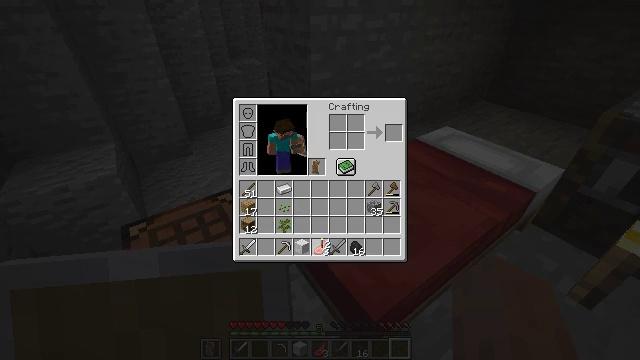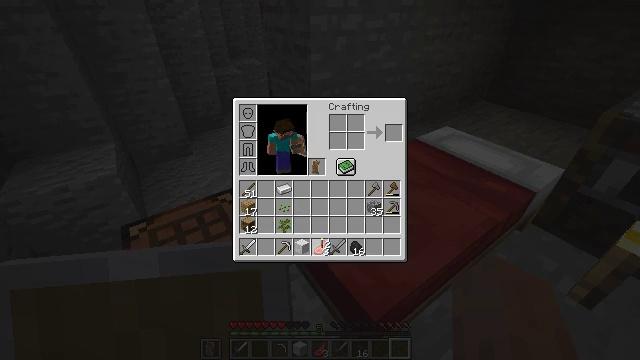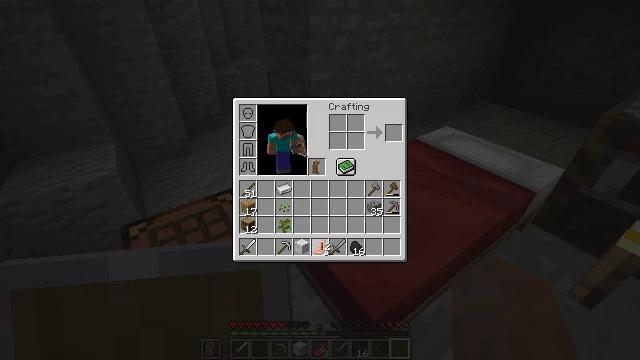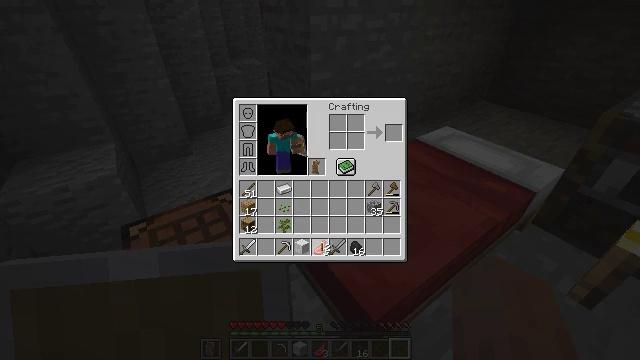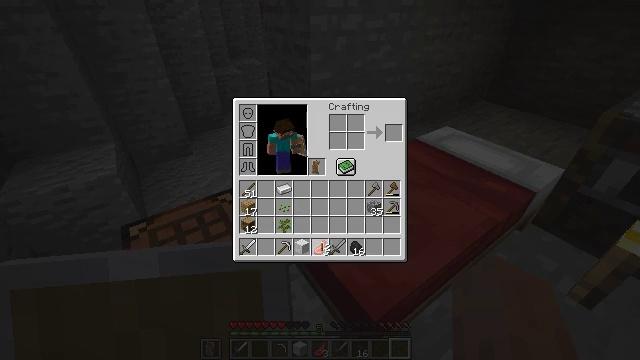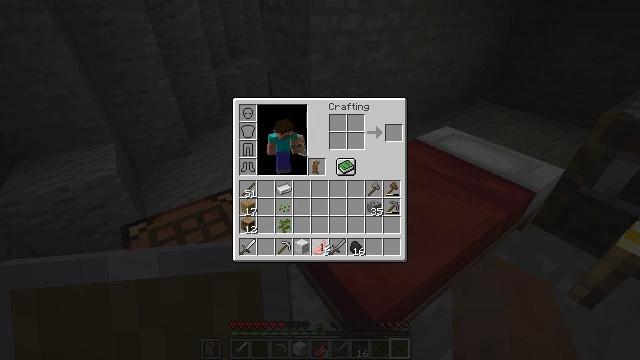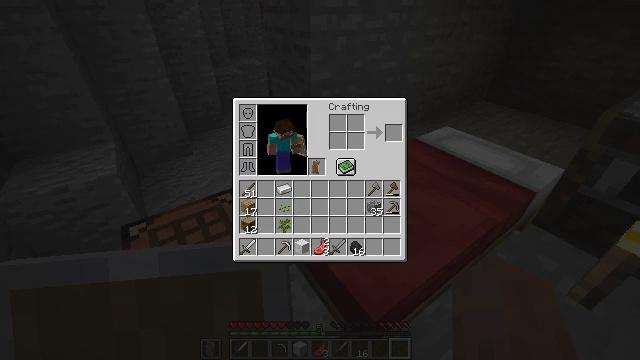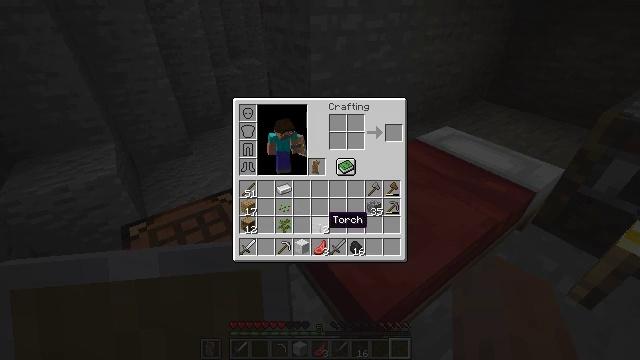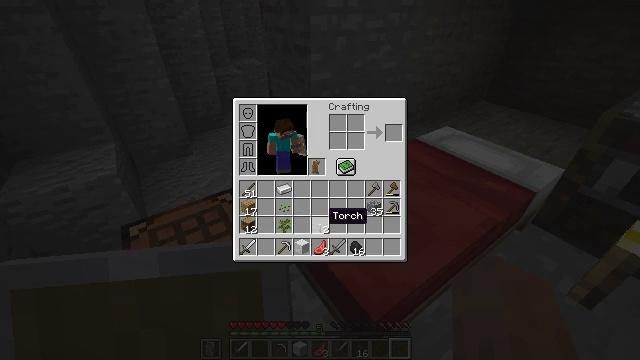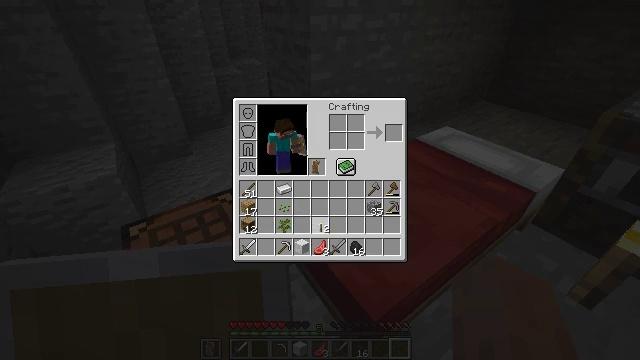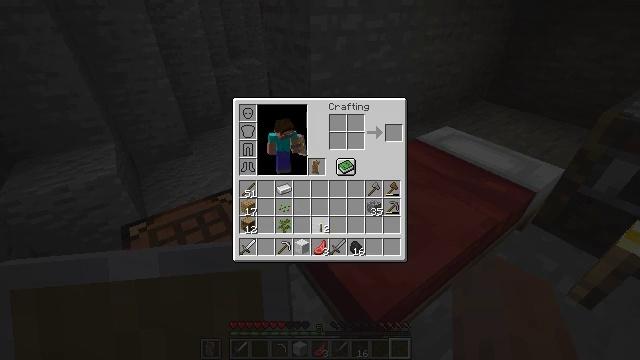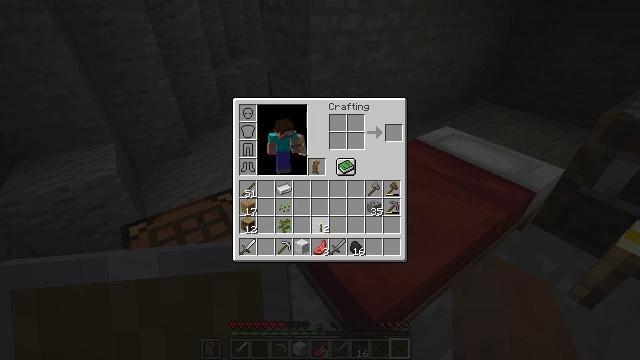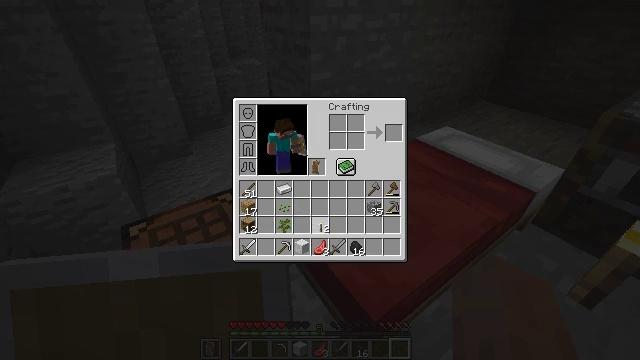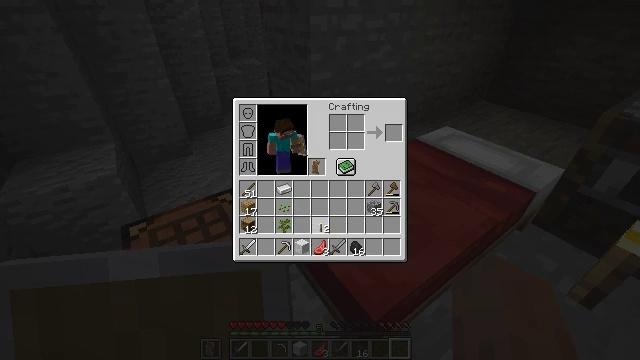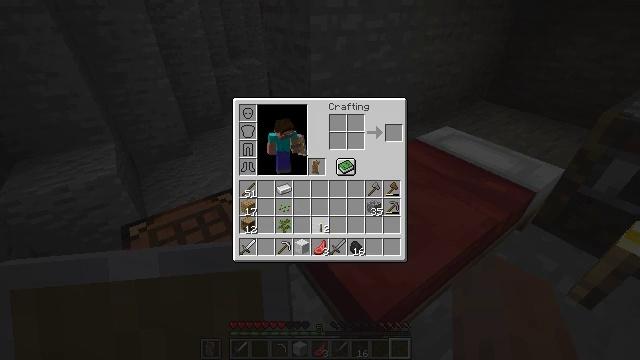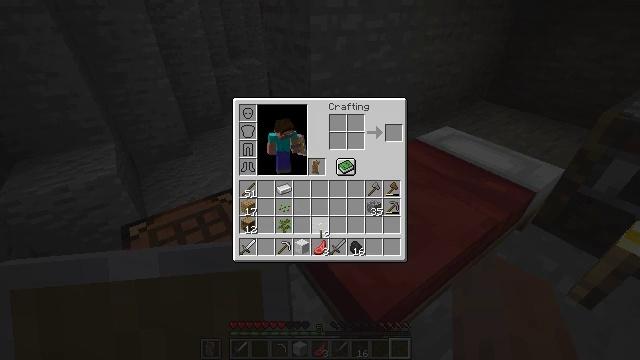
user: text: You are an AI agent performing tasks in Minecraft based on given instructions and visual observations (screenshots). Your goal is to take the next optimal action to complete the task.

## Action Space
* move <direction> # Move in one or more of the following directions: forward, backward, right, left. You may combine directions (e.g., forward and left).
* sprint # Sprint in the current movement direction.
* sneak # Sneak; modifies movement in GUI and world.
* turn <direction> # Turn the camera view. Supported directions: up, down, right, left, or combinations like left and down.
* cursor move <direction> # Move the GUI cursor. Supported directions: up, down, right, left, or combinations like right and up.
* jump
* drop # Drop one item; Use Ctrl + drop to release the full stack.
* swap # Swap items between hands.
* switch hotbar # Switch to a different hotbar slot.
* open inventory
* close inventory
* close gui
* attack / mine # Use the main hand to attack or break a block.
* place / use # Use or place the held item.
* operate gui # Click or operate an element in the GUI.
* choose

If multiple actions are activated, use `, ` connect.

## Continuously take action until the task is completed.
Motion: motion action
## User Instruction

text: Smelt a cooked porkchop.
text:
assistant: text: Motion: no_op
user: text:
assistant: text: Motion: no_op
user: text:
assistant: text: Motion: no_op
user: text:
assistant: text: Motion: operate gui
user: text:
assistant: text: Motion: operate gui
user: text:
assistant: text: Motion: operate gui
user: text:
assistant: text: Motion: cursor move up
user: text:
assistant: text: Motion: no_op
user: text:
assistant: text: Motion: operate gui
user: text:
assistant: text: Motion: operate gui
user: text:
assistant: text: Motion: no_op
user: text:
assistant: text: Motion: no_op
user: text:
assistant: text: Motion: no_op
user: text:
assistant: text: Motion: no_op
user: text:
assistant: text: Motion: no_op
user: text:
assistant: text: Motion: cursor move down
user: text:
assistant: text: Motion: no_op
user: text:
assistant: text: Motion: no_op
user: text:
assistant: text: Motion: no_op
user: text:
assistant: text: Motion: cursor move left
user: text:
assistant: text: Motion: no_op
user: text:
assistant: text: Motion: no_op
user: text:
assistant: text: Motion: no_op
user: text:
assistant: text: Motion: no_op
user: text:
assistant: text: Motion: operate gui
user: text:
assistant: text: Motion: operate gui
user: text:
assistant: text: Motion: operate gui
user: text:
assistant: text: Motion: no_op
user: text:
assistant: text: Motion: no_op
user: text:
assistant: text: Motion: cursor move right and up